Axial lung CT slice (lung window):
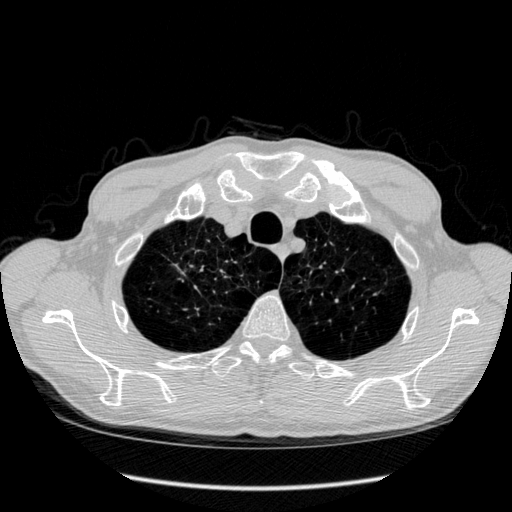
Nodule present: no